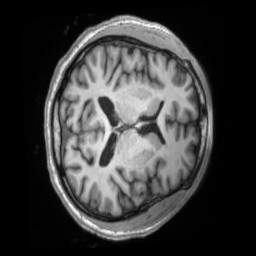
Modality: T1w
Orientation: axial
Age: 53
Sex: male
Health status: ill
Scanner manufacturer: siemens
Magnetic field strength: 3 T
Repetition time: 2.2 s
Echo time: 0.00157 s